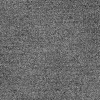
Atmospheric dust classification: dusty